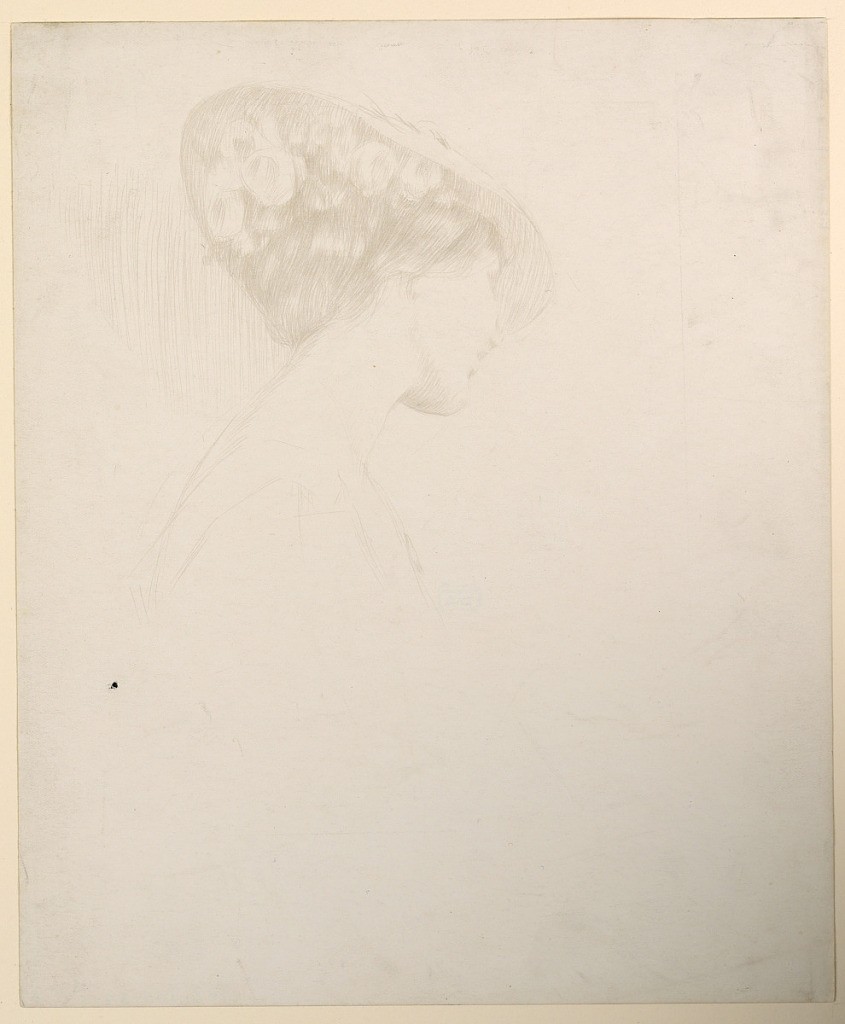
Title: Portrait of a Woman
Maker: Philip Leslie Hale, American, 1865–1931
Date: ca. 1900
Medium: Silverpoint on prepared paper
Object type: Drawing
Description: The head of a woman, facing right. Her hair is loosely gathered into a knot at the nape of her neck and she wears a brimmed hat decorated with flowers at back.